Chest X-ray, AP view. Patient: 19 years old, sex M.
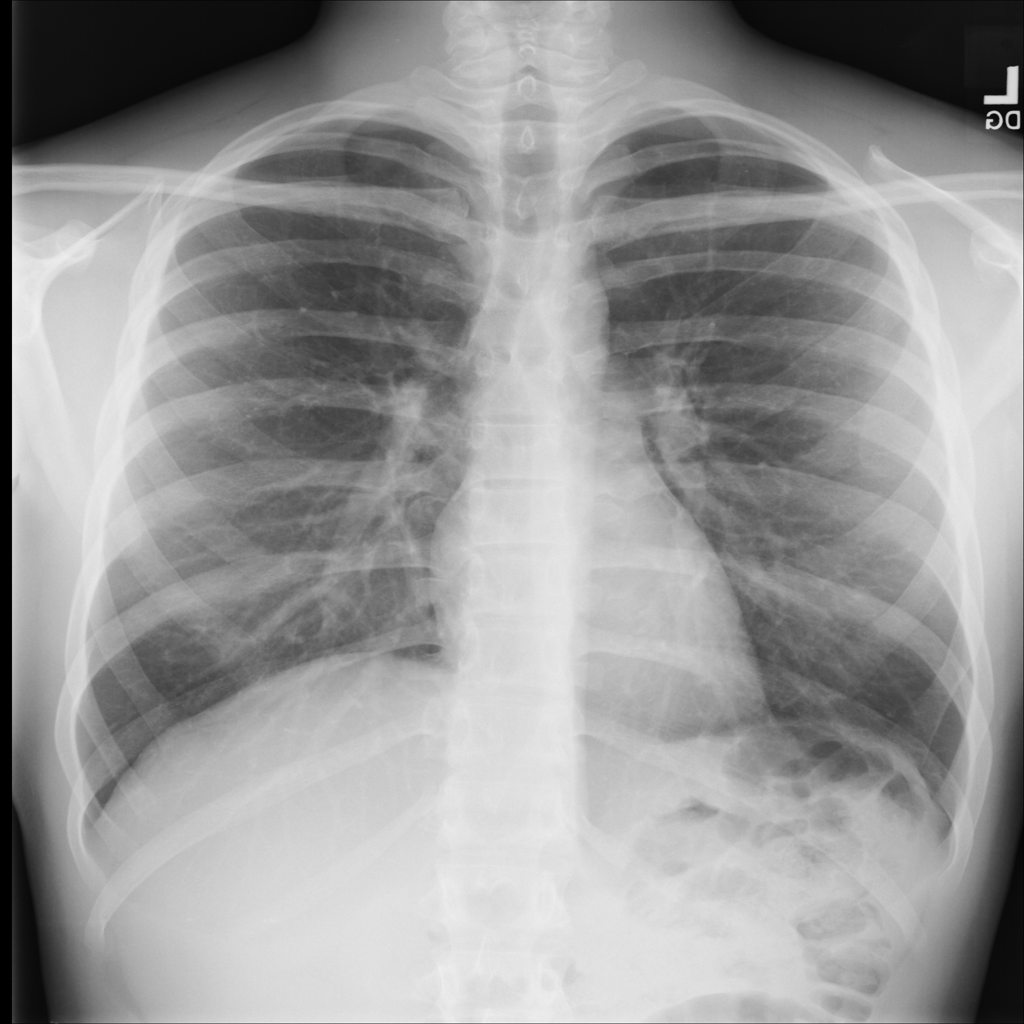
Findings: No Finding